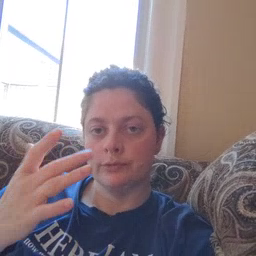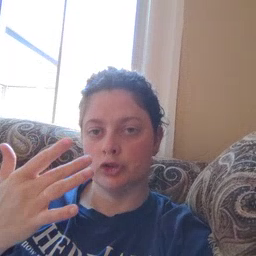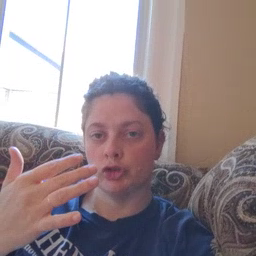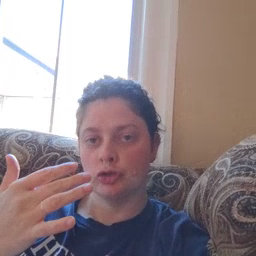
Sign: finger